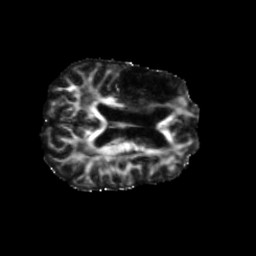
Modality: FA
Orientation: axial
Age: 75
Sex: male
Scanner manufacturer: siemens
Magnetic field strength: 3 T
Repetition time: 5.47 s
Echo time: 0.0854 s